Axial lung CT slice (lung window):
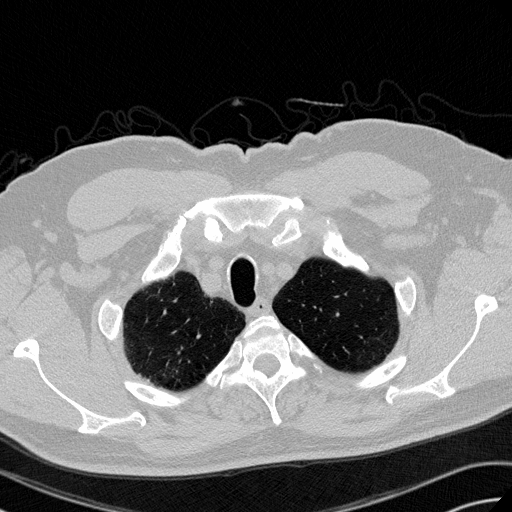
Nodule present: no